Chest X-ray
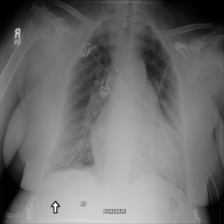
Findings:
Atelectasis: positive
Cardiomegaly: positive
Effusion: negative
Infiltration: positive
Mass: negative
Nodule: negative
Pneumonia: negative
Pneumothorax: negative
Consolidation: negative
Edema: negative
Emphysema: negative
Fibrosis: negative
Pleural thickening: negative
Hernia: negative